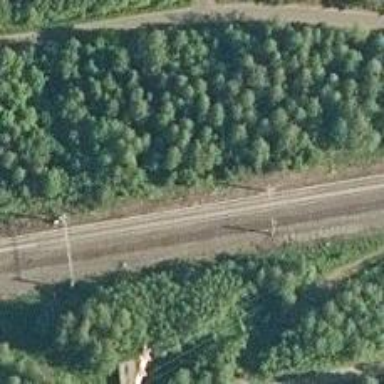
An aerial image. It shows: Railway with continuous electrified contact line.